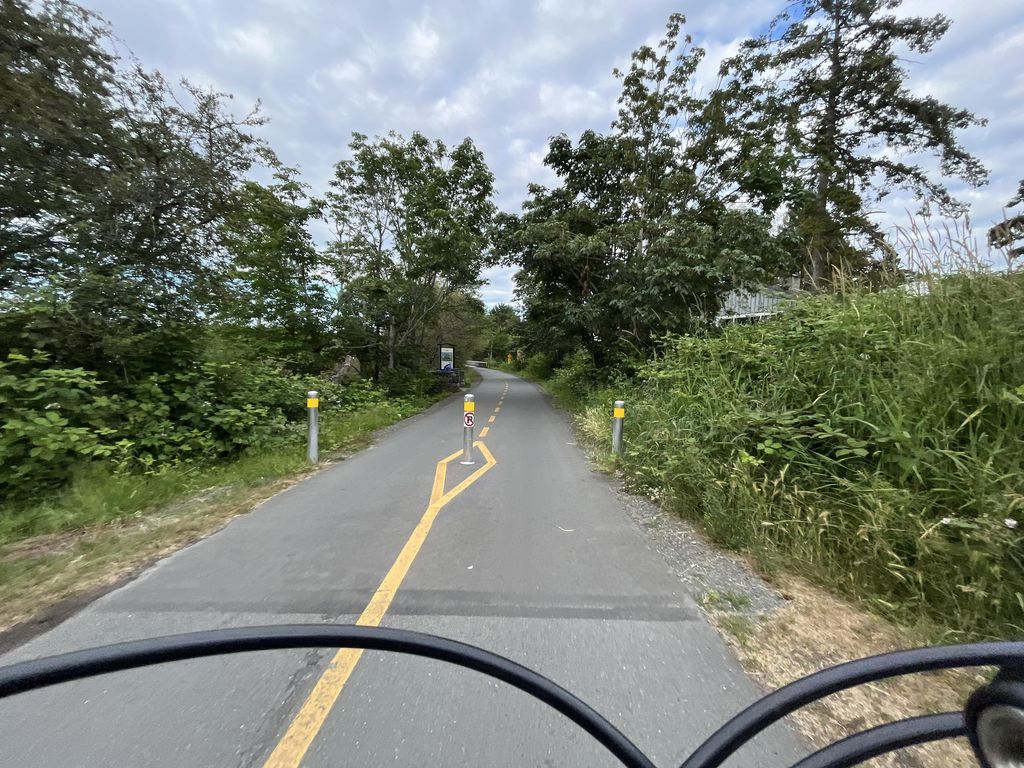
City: victoria